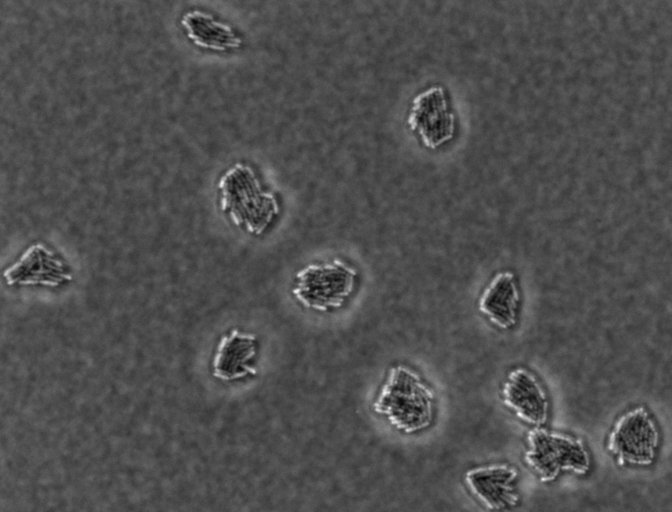
Escherichia coli 1612